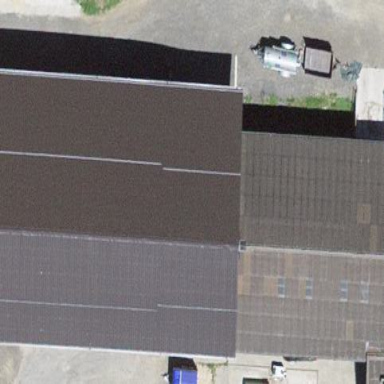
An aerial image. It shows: Farm building.